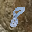
Label: 8